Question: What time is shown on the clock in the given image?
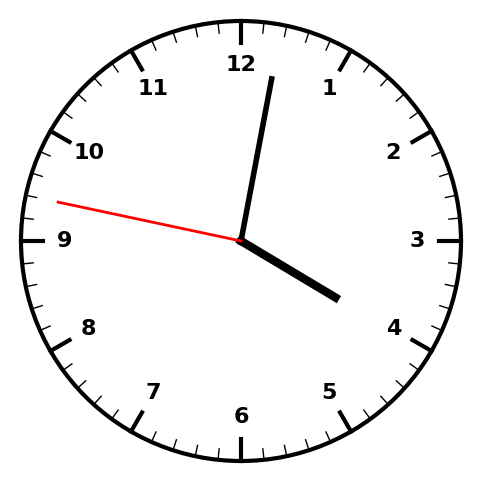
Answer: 04:01:47